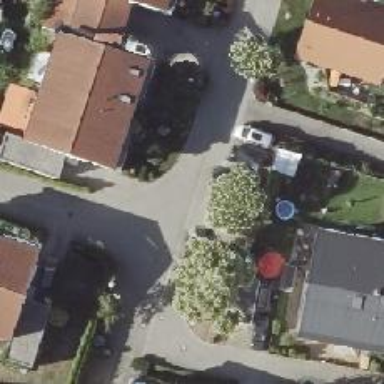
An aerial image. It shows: Living street.